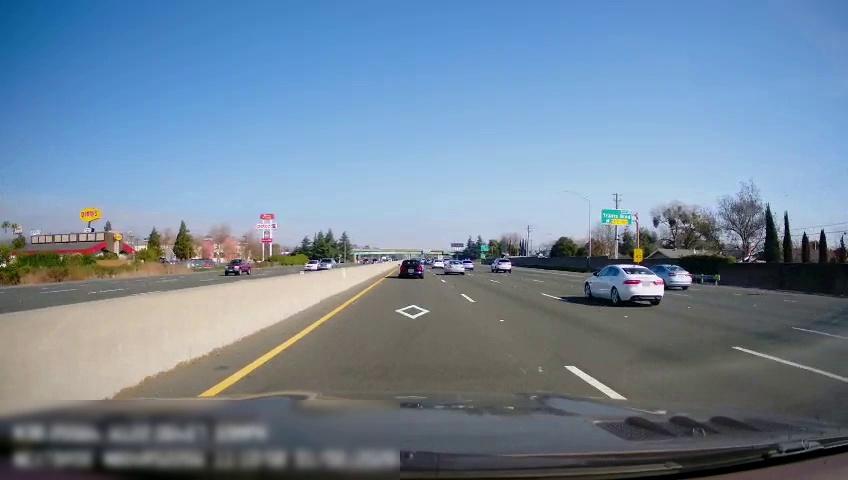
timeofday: Day
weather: Sunny
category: Drivable Space
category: Drivable Space
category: Vehicles | SUV
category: Vehicles | Car
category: Vehicles | Car
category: Vehicles | Car
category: Vehicles | Car
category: Vehicles | Car
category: Vehicles | SUV
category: Vehicles | Car
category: Vehicles | SUV
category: Vehicles | Car
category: Lanes | Alternate Lane
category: Lanes | Current Lane
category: Lanes | Current Lane
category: Lanes | Alternate Lane
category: Lanes | Alternate Lane
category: Lanes | Opposite Lane
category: Lanes | Opposite Lane
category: Lanes | Opposite Lane
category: Traffic | Signs